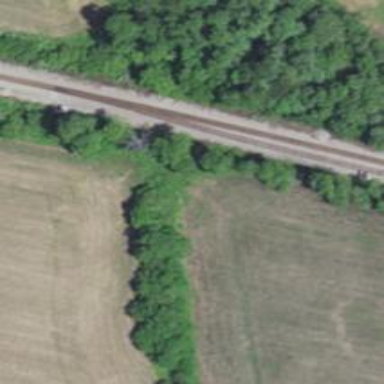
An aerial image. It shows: Railway track.